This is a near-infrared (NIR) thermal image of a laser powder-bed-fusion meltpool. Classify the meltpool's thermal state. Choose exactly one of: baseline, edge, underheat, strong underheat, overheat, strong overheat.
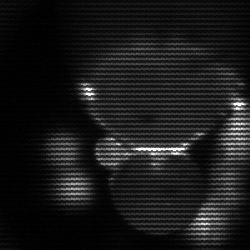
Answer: edge